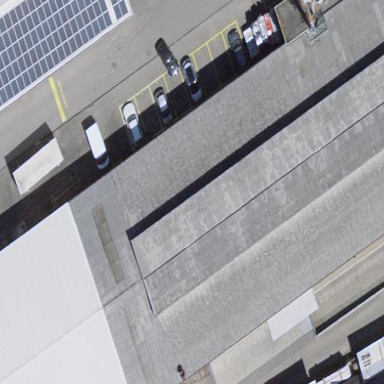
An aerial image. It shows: Industrial building.